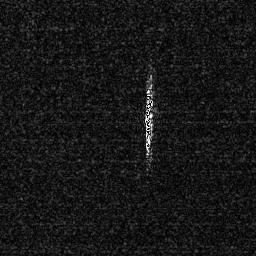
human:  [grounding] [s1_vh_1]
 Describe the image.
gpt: In the satellite image, there is  <ref>1 medium ship </ref> <box>[[55, 31, 59, 60, 0]]</box> located at center.